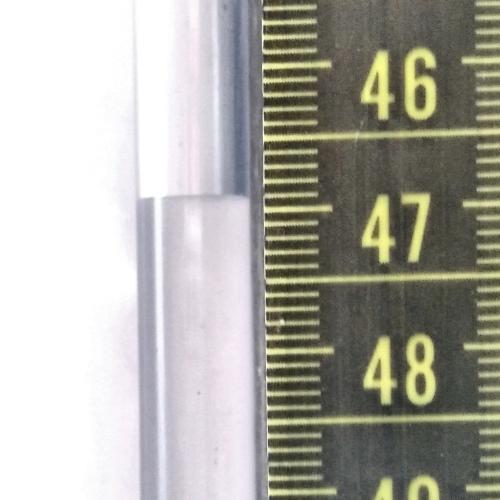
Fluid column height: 46.9 cm